Question: What is the result of this measurement?
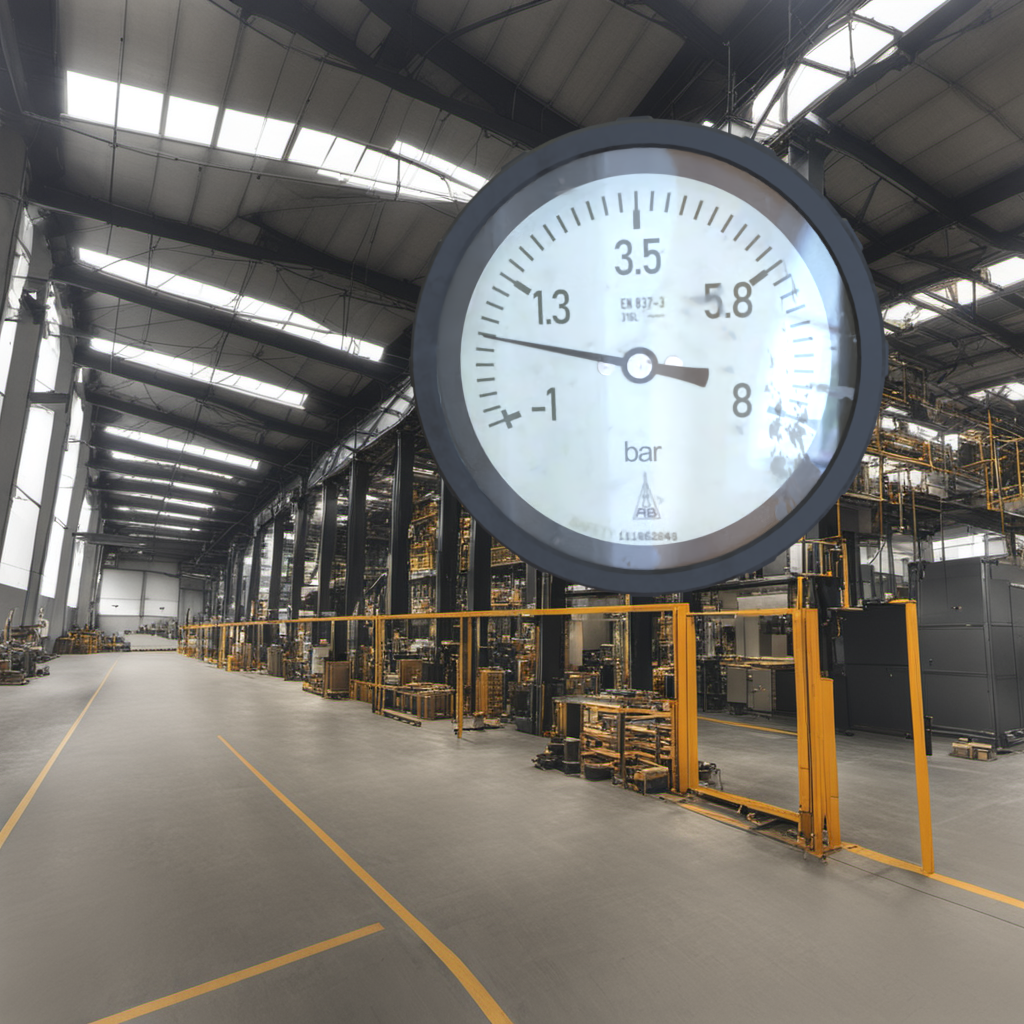
Answer: The result is 0.39
Question: What is the reading range of this measurement?
Answer: The range is from -1 to 8
Question: What is the minimum and maximum reading range of the measurement in the image?
Answer: The minimum value is -1 and the maximum value is 8